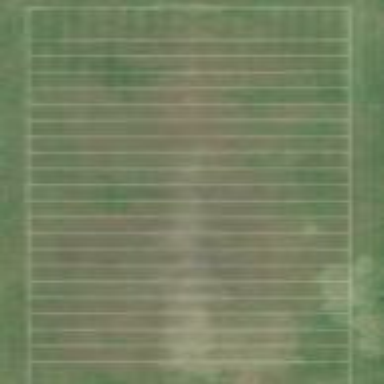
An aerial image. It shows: American football pitch.